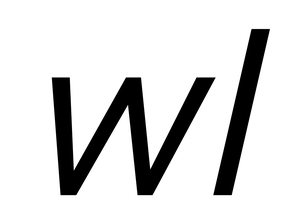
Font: InstrumentSans-Italic_Italic